Chest X-ray. View position: AP
Patient age: 58
Patient sex: M
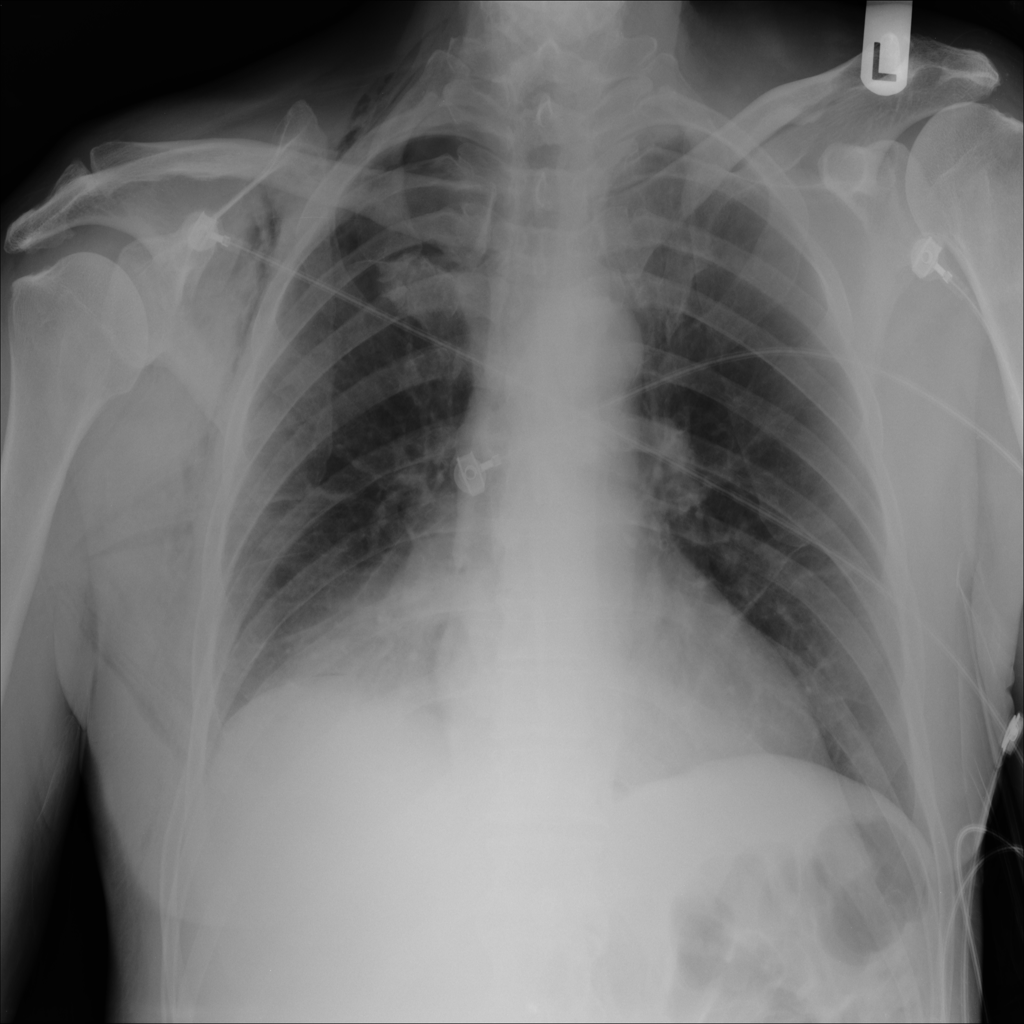
Finding: Pneumothorax